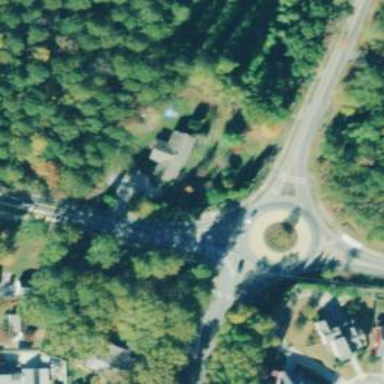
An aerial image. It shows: Tertiary road leading to roundabout junction.